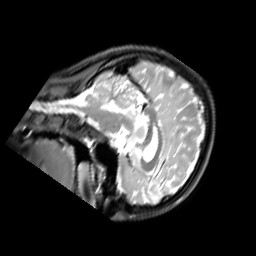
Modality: PDw
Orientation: sagittal
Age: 21
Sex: female
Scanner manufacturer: siemens
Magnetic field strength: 3 T
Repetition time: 11.88 s
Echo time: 0.014 s